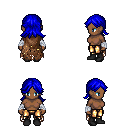
a pixel art fantasy rpg character, female body template, human, dark skin, brown tattered cape, gold greaves, blue loose hair, white cloth bandages, black shoes, four views (front, back, left, right), 2x2 character sprite sheet, small pixel art, hard edges, no anti-aliasing